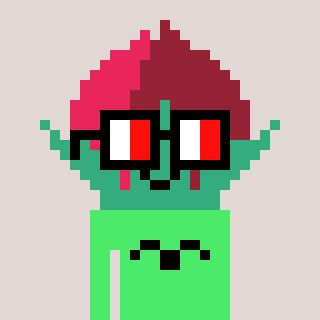
a pixel art character with square glasses with black frames and red eyes, a rosebud-shaped head and a teal-colored body on a warm background